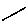
Label: line